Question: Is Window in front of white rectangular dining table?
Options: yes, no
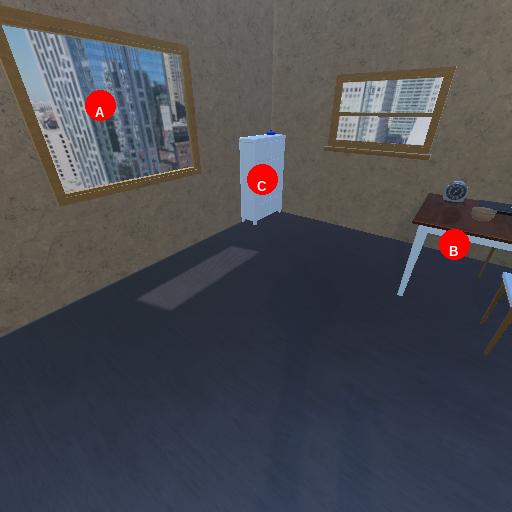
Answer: yes